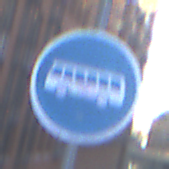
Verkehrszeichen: Busssonderstreifen
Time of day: SunriseSunset
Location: Outdoor (Urban)
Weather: Clear
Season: NotSpecified
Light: Natural